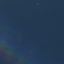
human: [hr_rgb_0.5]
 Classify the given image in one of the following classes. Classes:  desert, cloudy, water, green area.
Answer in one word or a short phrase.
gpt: water